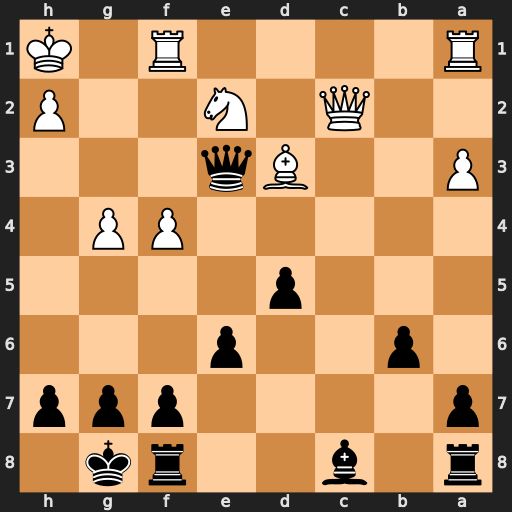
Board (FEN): r1b2rk1/p4ppp/1p2p3/3p4/5PP1/P2Bq3/2Q1N2P/R4R1K
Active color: b
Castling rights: -
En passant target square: -
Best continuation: Bb7 Bxh7+ Kh8 Nd4 Qxd4